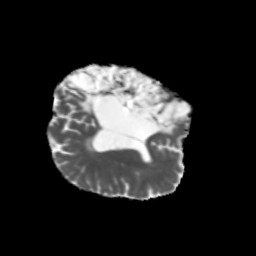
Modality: MD
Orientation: axial
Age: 48
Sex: male
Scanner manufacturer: siemens
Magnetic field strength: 3 T
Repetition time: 5.47 s
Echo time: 0.0854 s